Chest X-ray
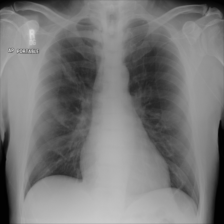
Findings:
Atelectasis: negative
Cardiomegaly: negative
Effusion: negative
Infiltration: negative
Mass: negative
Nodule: positive
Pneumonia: negative
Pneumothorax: negative
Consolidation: negative
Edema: negative
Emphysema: negative
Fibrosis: negative
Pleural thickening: negative
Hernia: negative